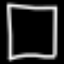
Label: square